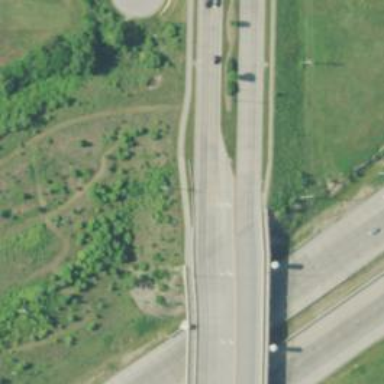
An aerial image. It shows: Primary highway bridge.